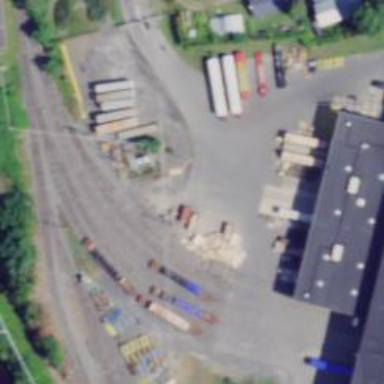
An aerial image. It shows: Rail spur service.